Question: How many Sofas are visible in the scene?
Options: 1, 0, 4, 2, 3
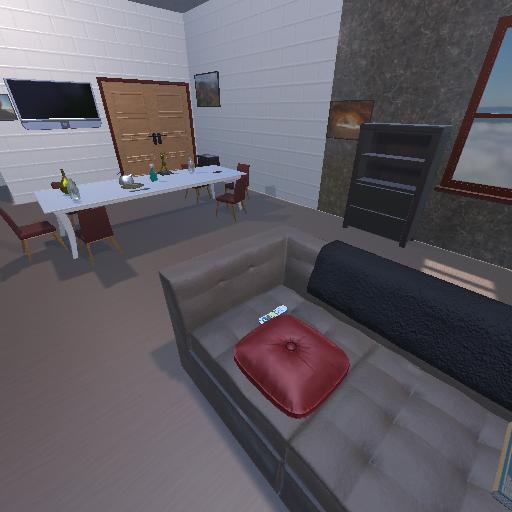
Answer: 1